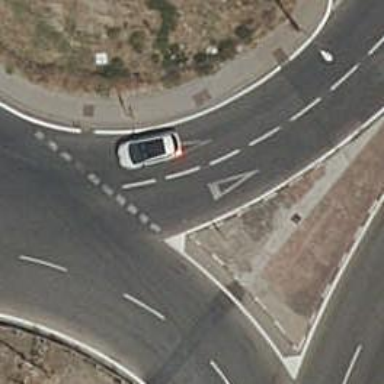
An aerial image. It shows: Stop road.